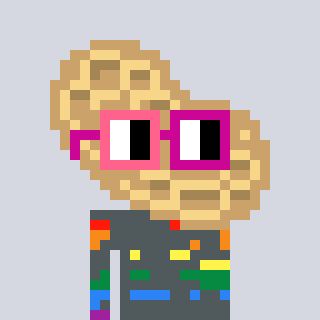
a pixel art character with square pink and red glasses, a peanut-shaped head and a red-colored body on a cool background